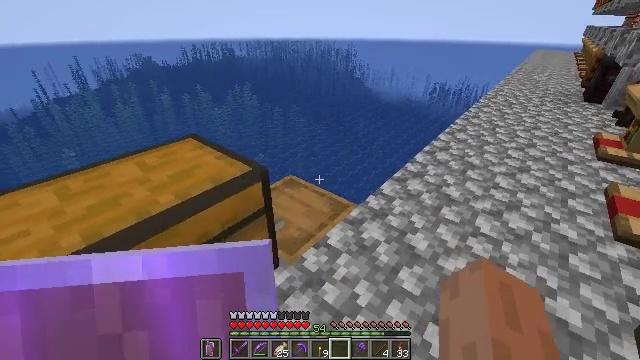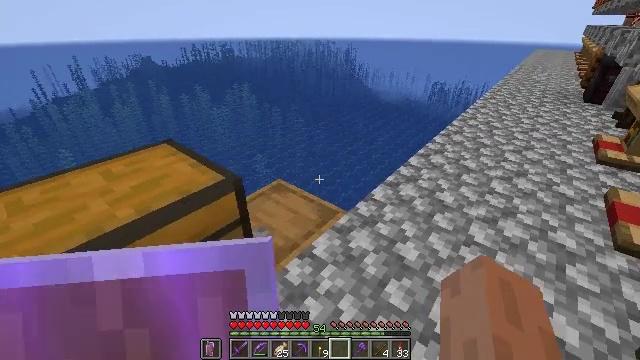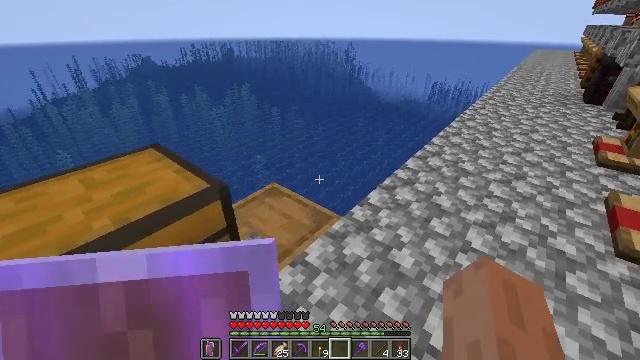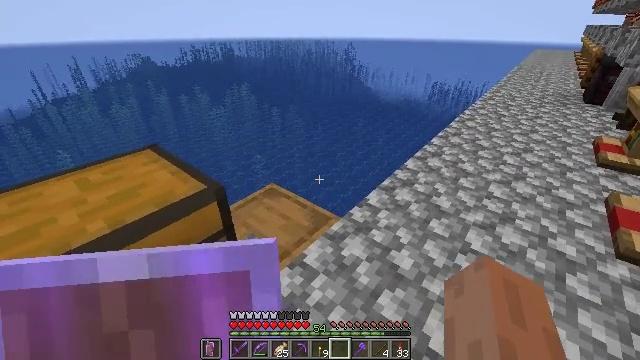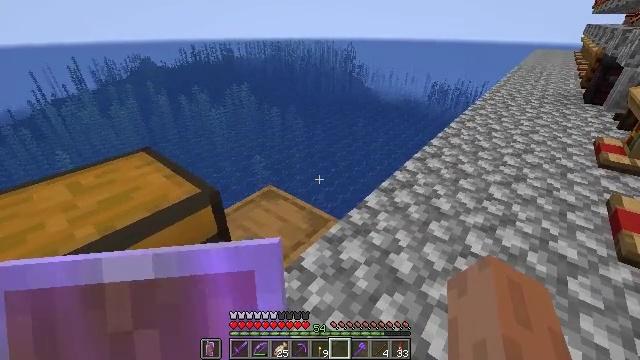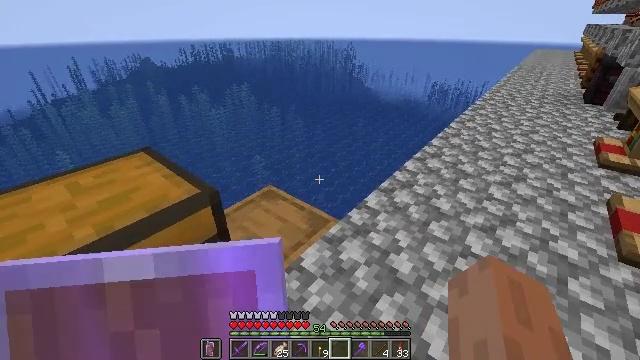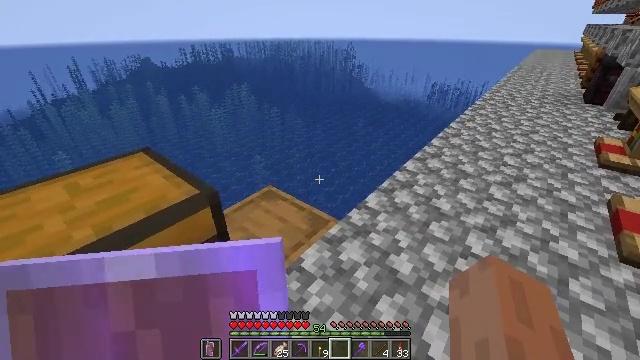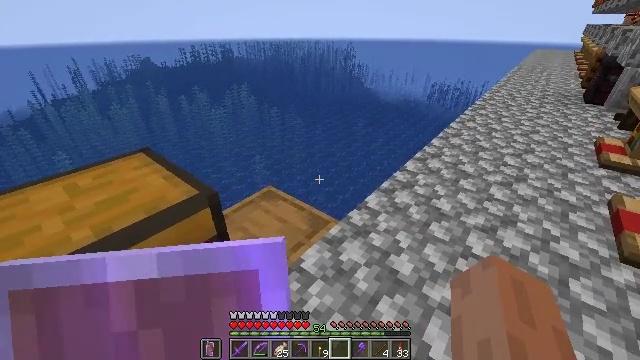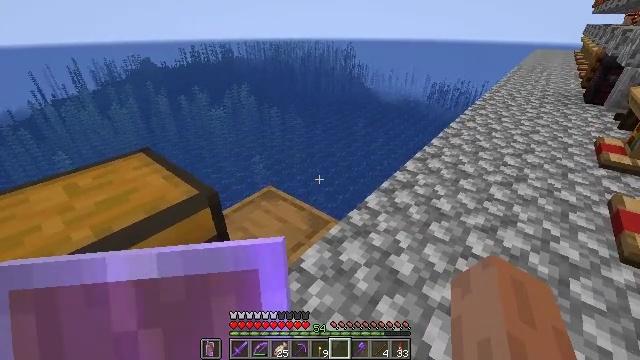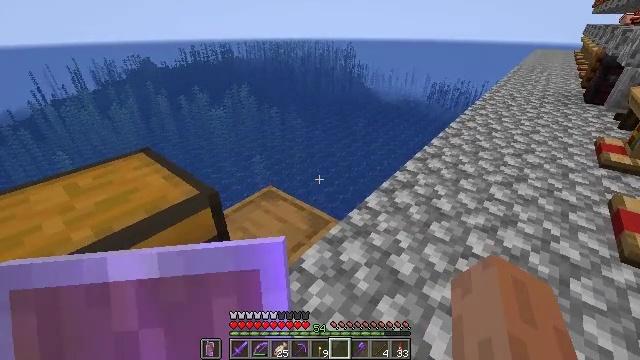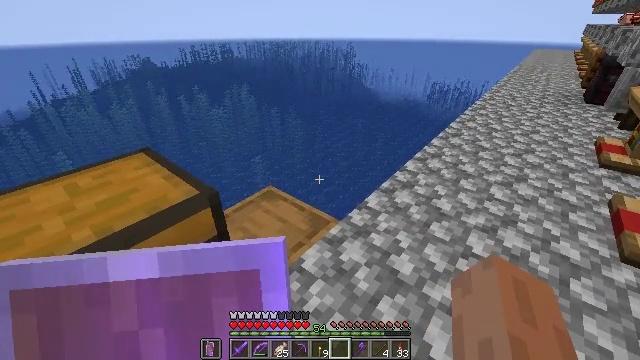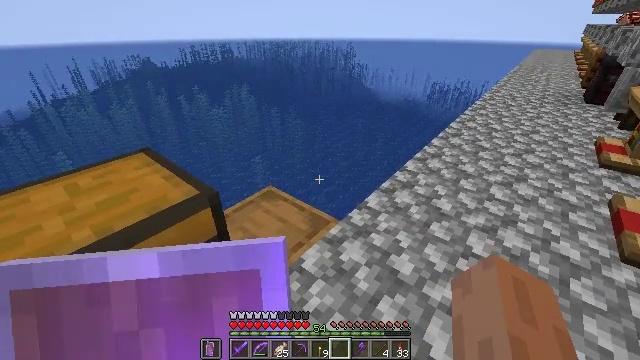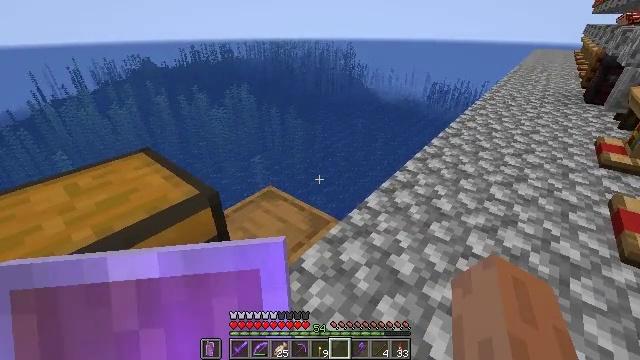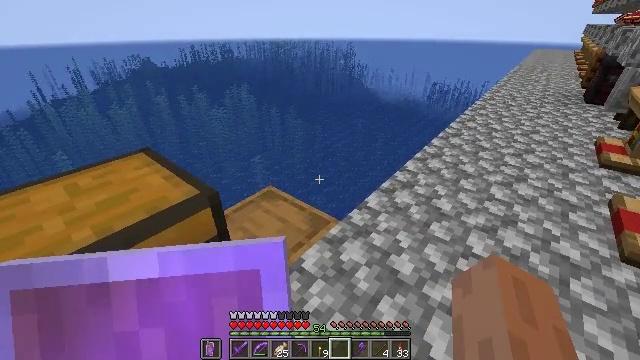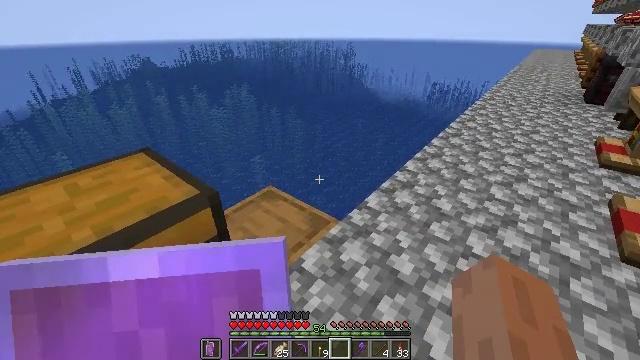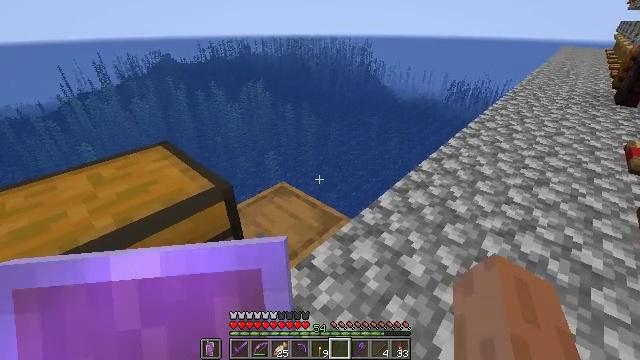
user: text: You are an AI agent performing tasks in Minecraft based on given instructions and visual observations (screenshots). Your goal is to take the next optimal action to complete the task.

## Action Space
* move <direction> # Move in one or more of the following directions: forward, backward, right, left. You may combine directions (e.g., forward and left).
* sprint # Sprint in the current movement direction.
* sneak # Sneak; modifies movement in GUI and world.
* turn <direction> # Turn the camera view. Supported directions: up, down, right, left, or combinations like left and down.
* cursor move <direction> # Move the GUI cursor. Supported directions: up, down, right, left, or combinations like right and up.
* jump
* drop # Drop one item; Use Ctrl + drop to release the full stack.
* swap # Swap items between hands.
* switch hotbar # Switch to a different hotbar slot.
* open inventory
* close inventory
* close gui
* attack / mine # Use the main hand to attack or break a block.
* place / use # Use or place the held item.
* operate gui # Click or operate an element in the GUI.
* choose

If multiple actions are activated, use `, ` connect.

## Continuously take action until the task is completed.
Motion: motion action
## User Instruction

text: Gather seagrass near the seafloor.
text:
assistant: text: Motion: no_op
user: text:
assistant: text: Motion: no_op
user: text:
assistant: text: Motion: no_op
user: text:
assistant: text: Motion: no_op
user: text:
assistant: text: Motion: no_op
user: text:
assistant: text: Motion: no_op
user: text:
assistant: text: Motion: no_op
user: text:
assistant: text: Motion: no_op
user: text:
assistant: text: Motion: no_op
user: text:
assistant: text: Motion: no_op
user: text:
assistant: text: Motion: no_op
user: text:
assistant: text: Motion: no_op
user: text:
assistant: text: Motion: no_op
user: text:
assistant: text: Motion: no_op
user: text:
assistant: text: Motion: turn left
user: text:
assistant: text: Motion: turn left
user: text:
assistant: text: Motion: turn left and down
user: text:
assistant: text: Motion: turn left and down
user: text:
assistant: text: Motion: turn left and down
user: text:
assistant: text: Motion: turn left and down
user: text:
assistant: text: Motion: no_op
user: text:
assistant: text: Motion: no_op
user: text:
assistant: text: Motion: no_op
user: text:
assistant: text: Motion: no_op
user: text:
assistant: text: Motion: no_op
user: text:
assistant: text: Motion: no_op
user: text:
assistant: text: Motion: no_op
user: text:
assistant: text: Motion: no_op
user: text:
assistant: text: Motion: no_op
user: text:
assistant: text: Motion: no_op